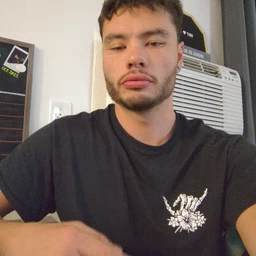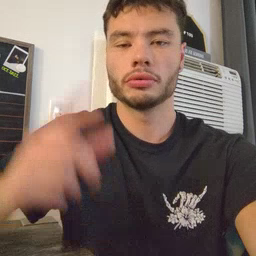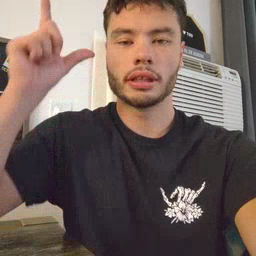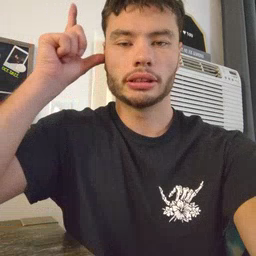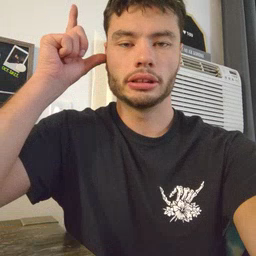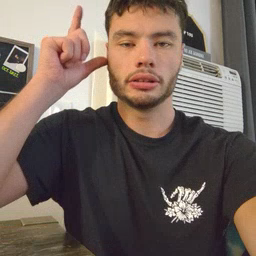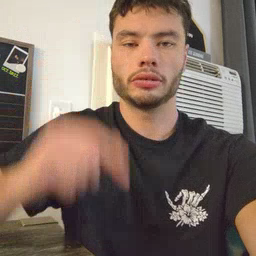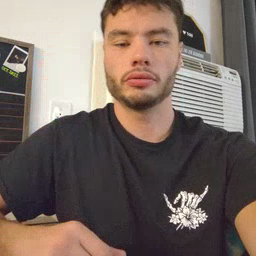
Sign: listen